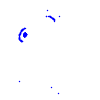
Particle: pion